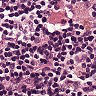
Metastatic tissue present: no